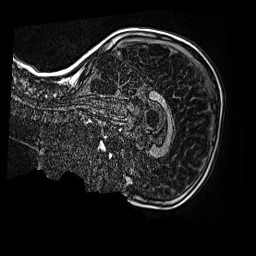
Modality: MP2RAGE
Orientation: sagittal
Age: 9
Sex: female
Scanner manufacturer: siemens
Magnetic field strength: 3 T
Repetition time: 4 s
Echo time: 0.00299 s